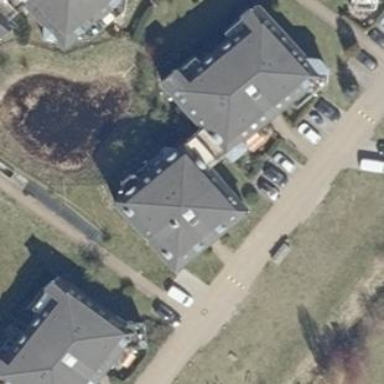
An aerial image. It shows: Residential building with mansard roof.